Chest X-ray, PA view. Patient: 61 years old, sex F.
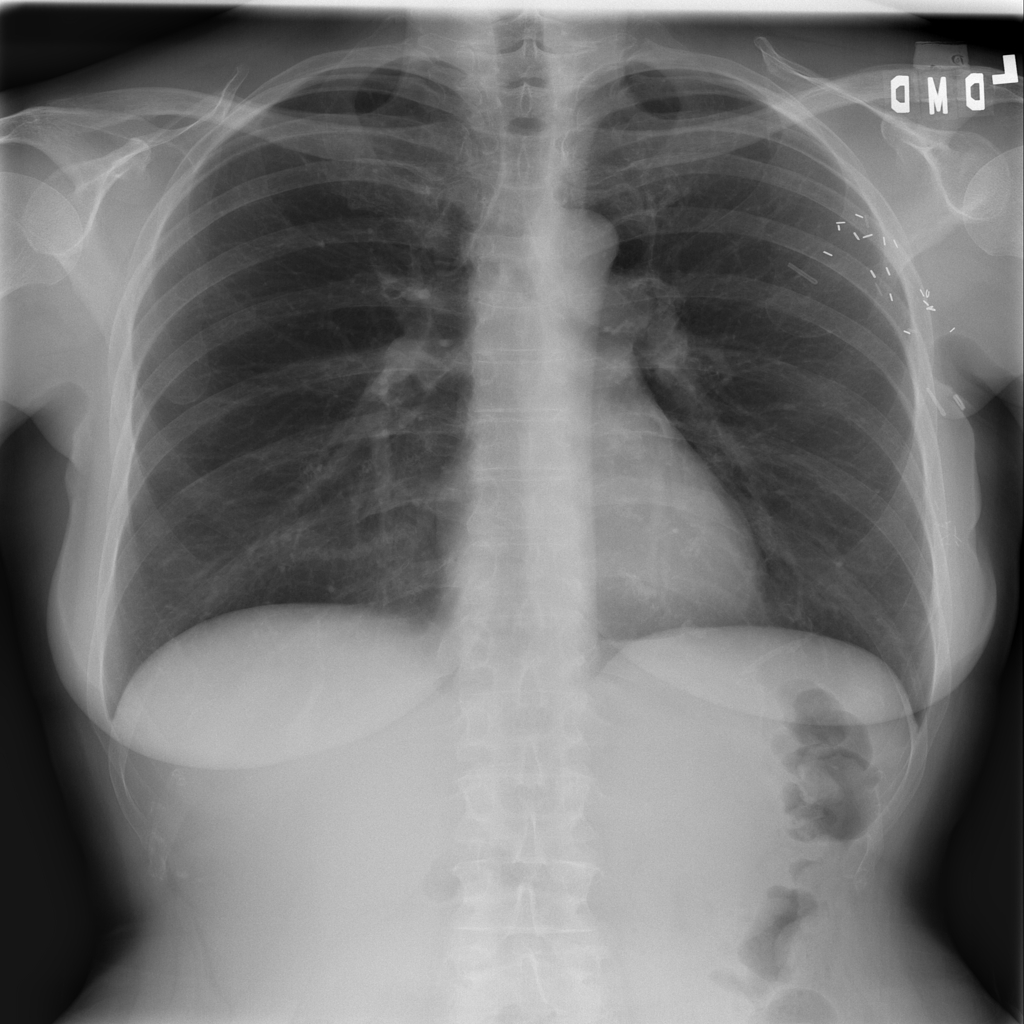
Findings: No Finding